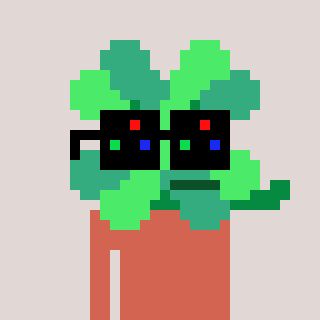
a pixel art character with square black sunglasses, a clover-shaped head and a peachy-colored body on a warm background